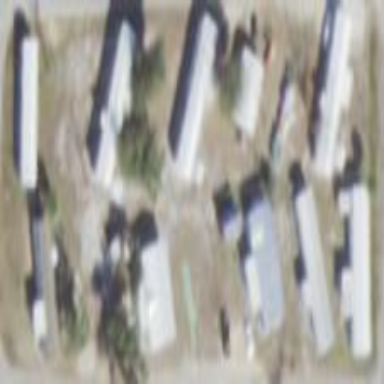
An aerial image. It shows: Residential area designated as trailer park.